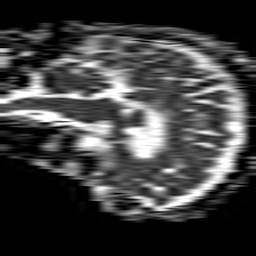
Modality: ADC
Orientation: sagittal
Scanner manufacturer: philips
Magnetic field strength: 1.5 T
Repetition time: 4.6 s
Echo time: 0.08631 s